Question: I am trying to create pure and simple CSS drop down menu which will open in a full width mode underneath each item but will also keep each drop down menu underneath it's parent item.
this image better explains what I am trying to achieve:

I just can't figure out how to keep the nested UL inside each li but also have a full width background wrapping it all.
Here is a demo I prepared on :
<URL>
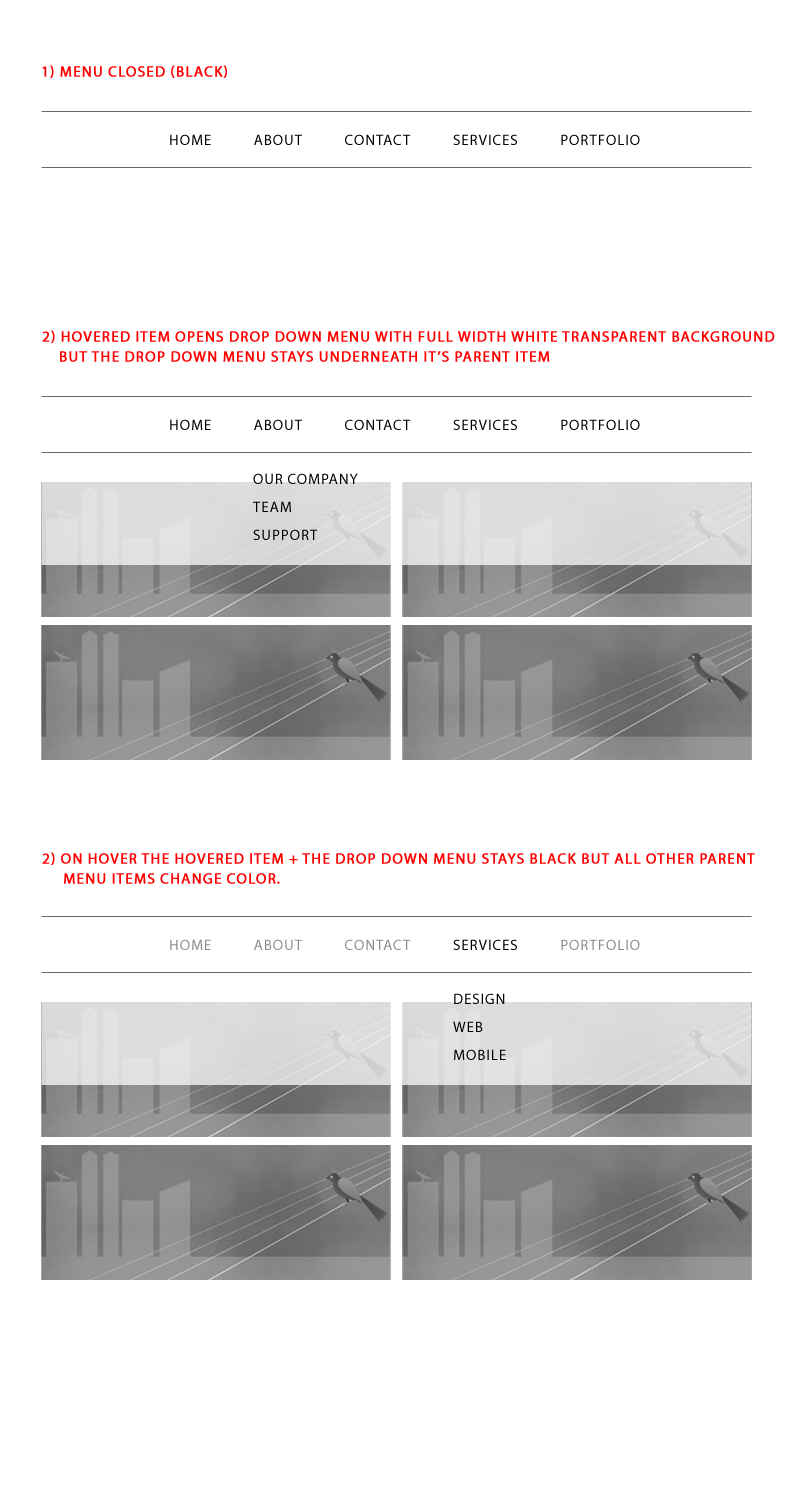
Answer: '''
/* not very relevant styling */
h1 { font-size: 20px; padding-top: 20px; }
.container { position: relative; margin: 20px auto 0 auto; width: 75%; }
.header { background: #eee; }
.nav { background: #ccc; }
/* relevant styling */
body { overflow-x: hidden; } /* trick from css-tricks comments */
/* FIRST LEVEL */
.nav > ul > li {
display: inline-block;
position: relative;
padding: 3px 10px 3px 0;
z-index: 100;
}
/* SECOND LEVEL */
.nav > ul > li > ul {
position: absolute;
left: 0;
top: 100%;
padding: 0 1000em; /* trick from css-tricks comments */
margin: 0 -1000em; /* trick from css-tricks comments */
z-index: 101;
visibility: hidden;
opacity: 0;
background: rgba(255, 240, 240, 0.8);
}
.nav > ul > li:hover > ul {
visibility: visible;
opacity: 1;
}
.nav > ul > li > ul > li {
padding: 3px 0;
}
.nav > ul > li:hover .drop {
font-weight: bold;
}
'''
'''
<div class="header">
<div class="container">
<h1>Hank's Big Leauge Widgets</h1>
<span>You want a widget? we got 'em!</span>
</div>
<!-- NAVIGATION -->
<div class="nav">
<ul class="container">
<li>
<a class="drop" href="#">Products</a>
<ul>
<li><a href="#">Widget A</a></li>
<li><a href="#">Widget B</a></li>
<li><a href="#">Widget C</a></li>
</ul>
</li>
<li>
<a class="drop" href="#">Locations</a>
<ul>
<li><a href="#">Location A</a></li>
<li><a href="#">Location B</a></li>
<li><a href="#">Location C</a></li>
</ul>
</li>
<li>
<a class="drop" href="#">Staff</a>
<ul>
<li><a href="#">President</a></li>
<li><a href="#">VP</a></li>
<li><a href="#">Manager</a></li>
</ul>
</li>
</ul>
</div>
</div>
<div class="content container">
<p>All sorts of content</p>
<p>All sorts of content</p>
<p>All sorts of content</p>
<p>All sorts of content</p>
<p>All sorts of content</p>
<p>All sorts of content</p>
</div>
**CSS and HTML**
'''
## Demo
<URL>